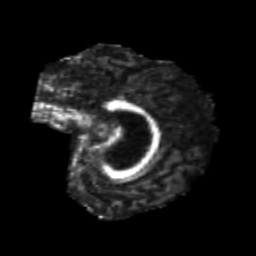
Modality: FA
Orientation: sagittal
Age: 21
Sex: male
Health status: healthy
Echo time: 0.074 s